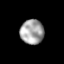
Tissue: lung
Cell type: T cells
Senescence score: 0.2124
Nuclear area (px): 566
Mean DAPI intensity: 164.097